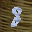
Label: 8